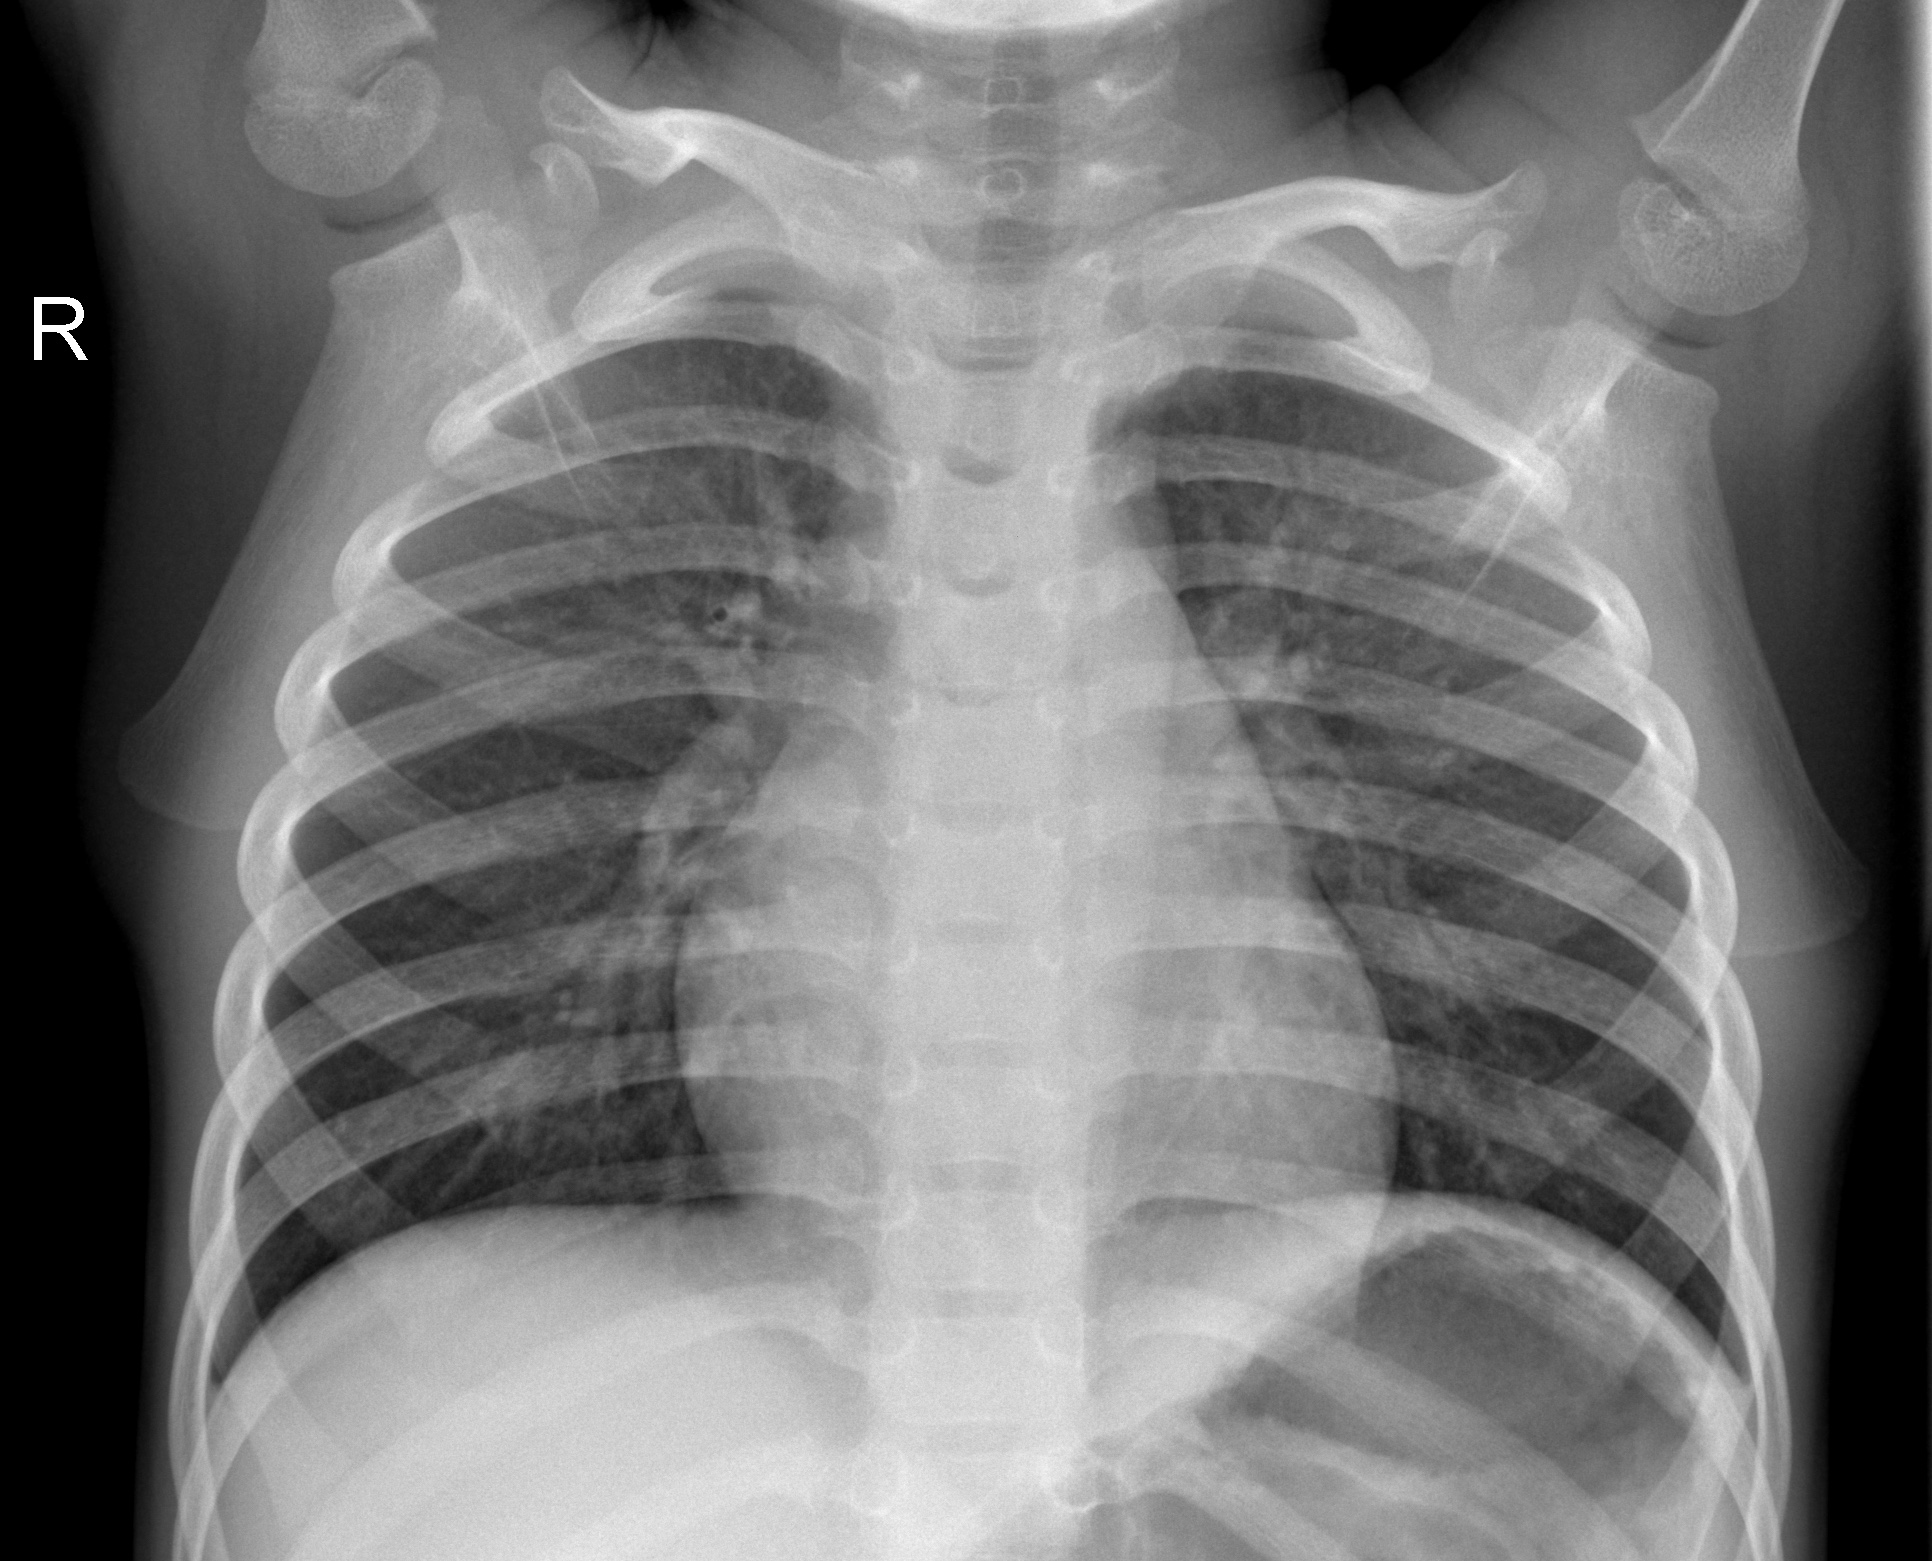
Diagnosis: NORMAL